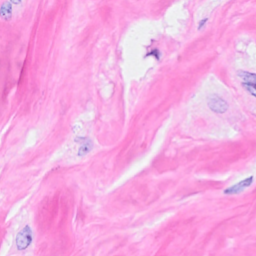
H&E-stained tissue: Breast